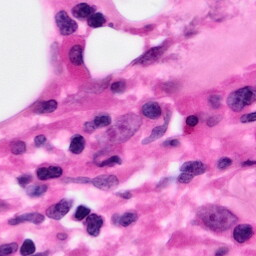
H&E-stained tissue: Pancreatic